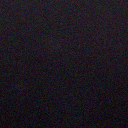
Screen state: off